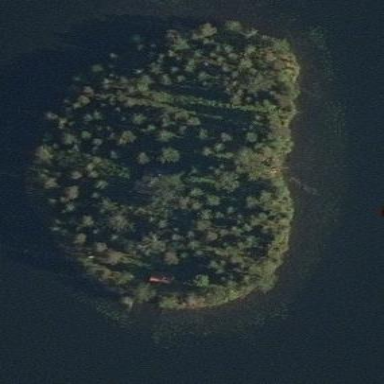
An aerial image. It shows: Islet covered with woodland.